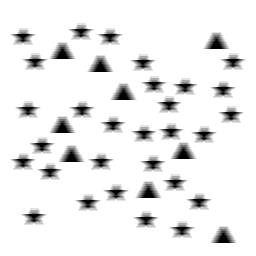
Squares: 0
Triangles: 9
Stars: 29
Total shapes: 38